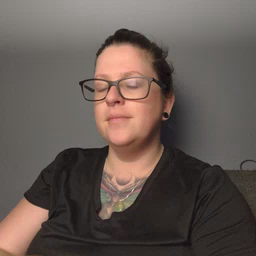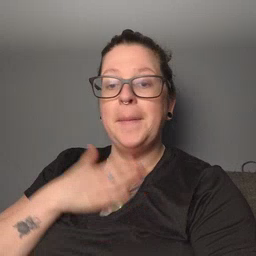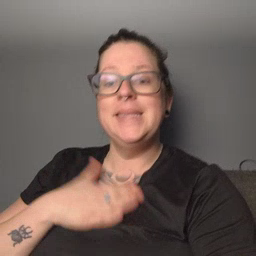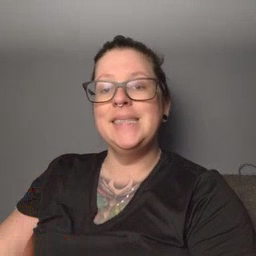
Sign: happy